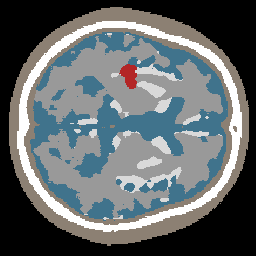
Label: lesion